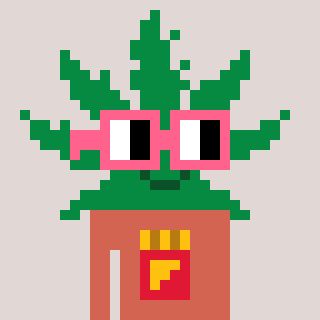
a pixel art character with square pink glasses, a weed-shaped head and a peachy-colored body on a warm background